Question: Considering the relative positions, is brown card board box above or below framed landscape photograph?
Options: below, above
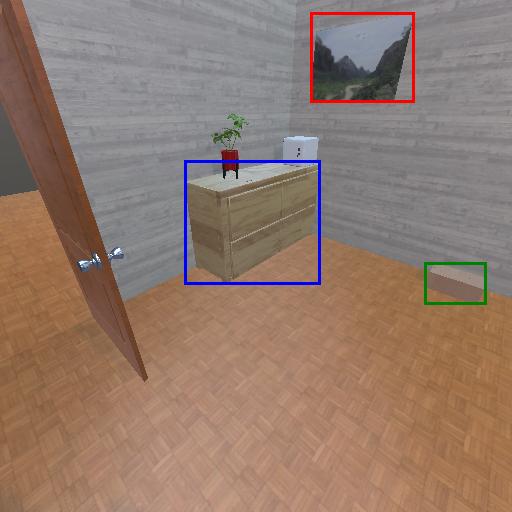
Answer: below